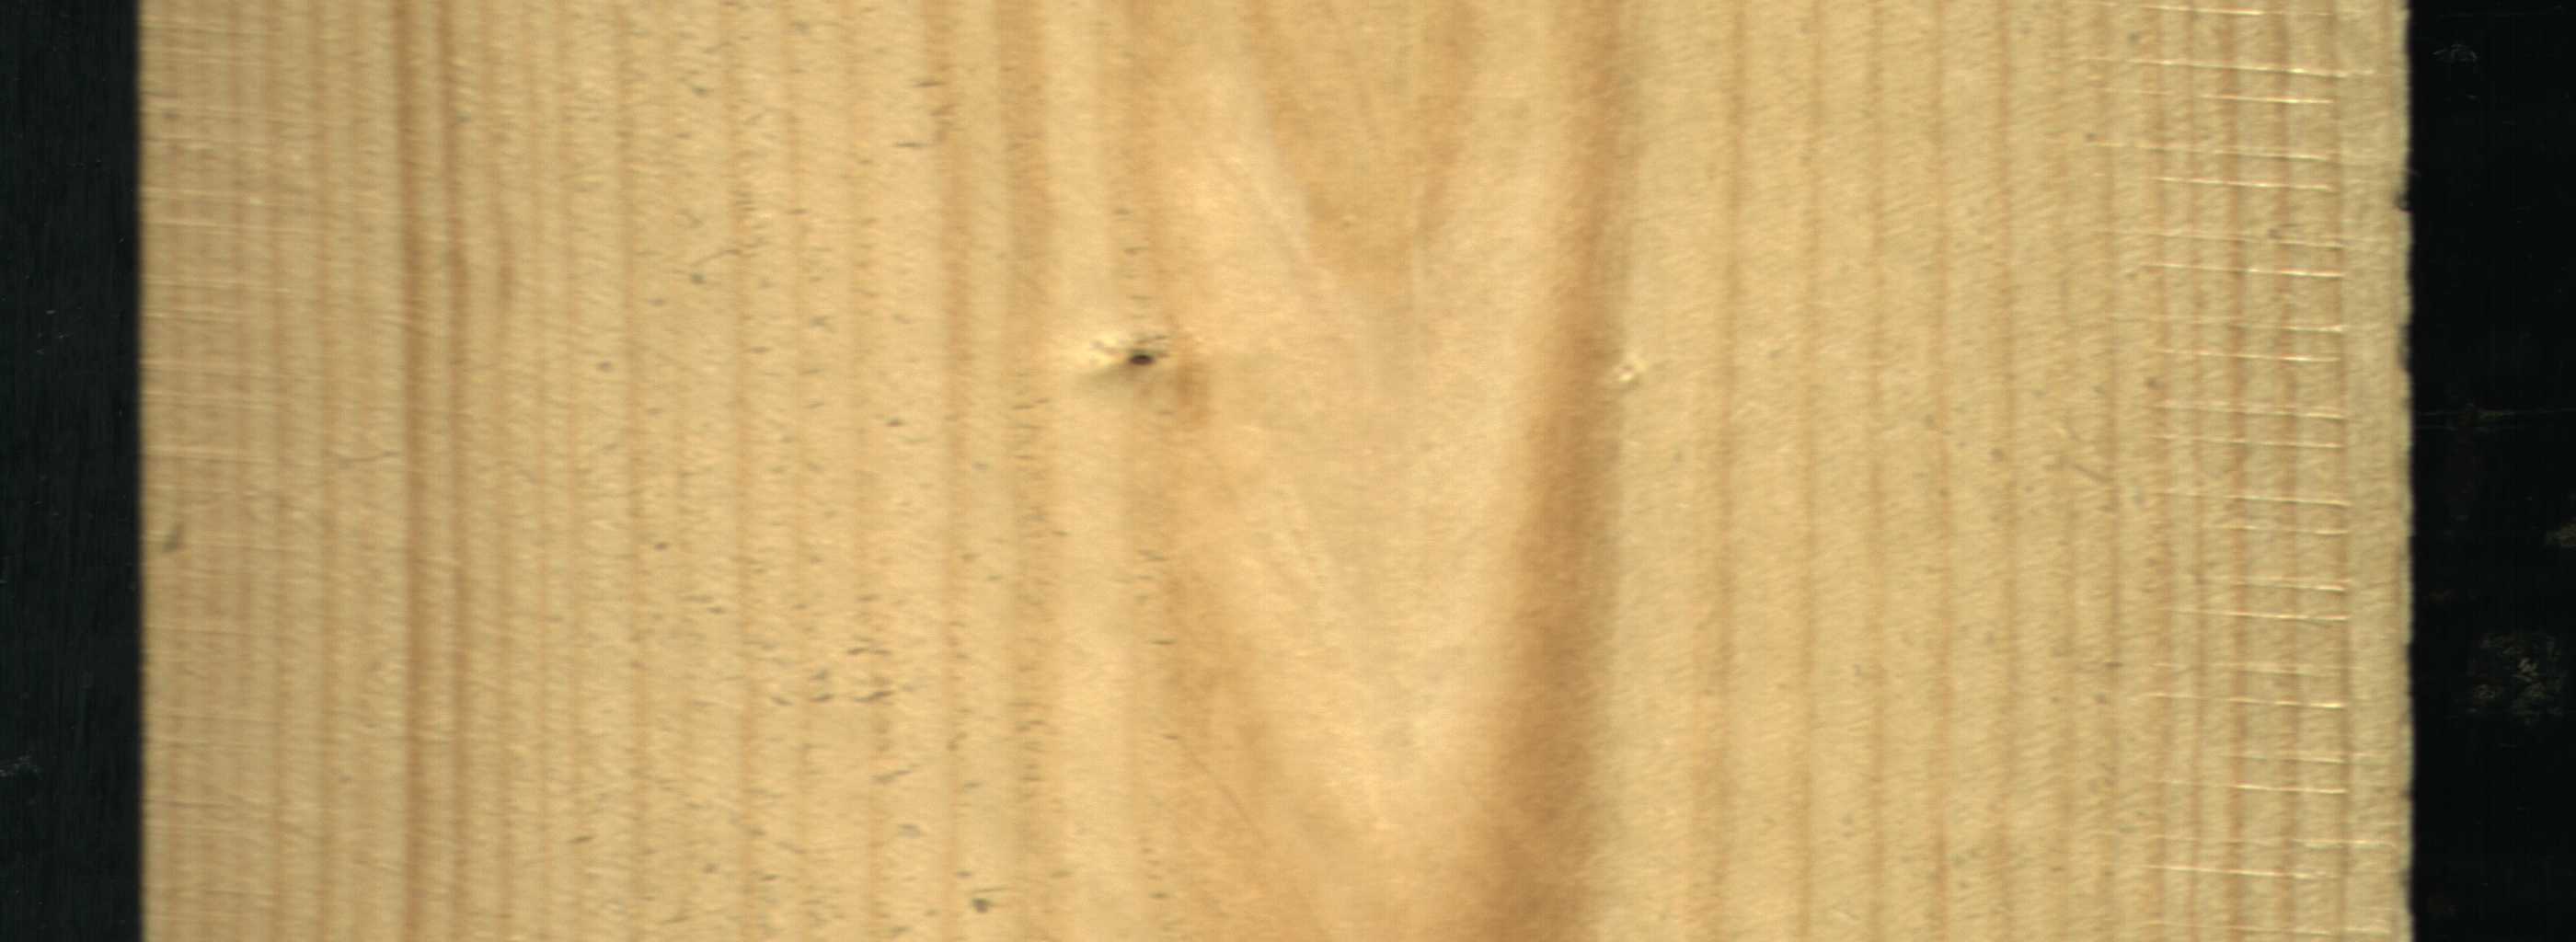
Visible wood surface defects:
Live_Knot